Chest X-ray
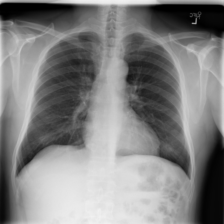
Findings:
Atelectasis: negative
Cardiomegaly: negative
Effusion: negative
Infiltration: negative
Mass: negative
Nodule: negative
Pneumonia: negative
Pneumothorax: negative
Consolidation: negative
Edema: negative
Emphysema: negative
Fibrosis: negative
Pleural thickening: negative
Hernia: negative